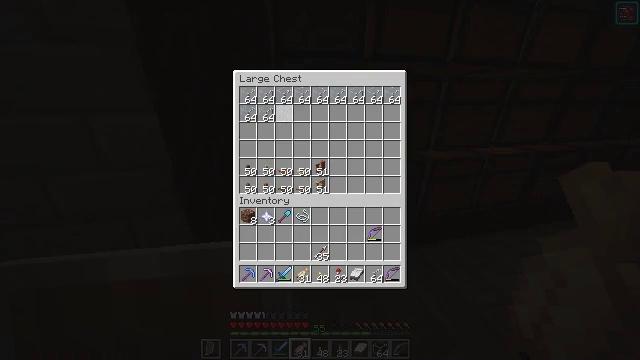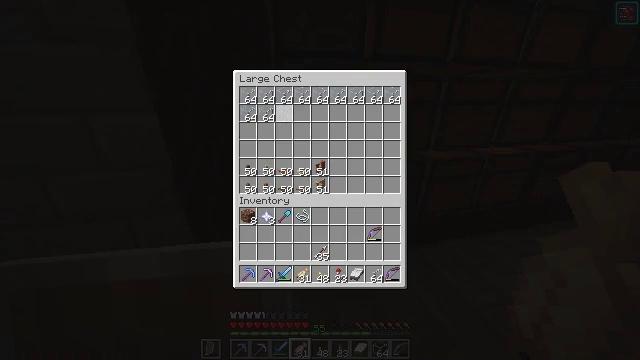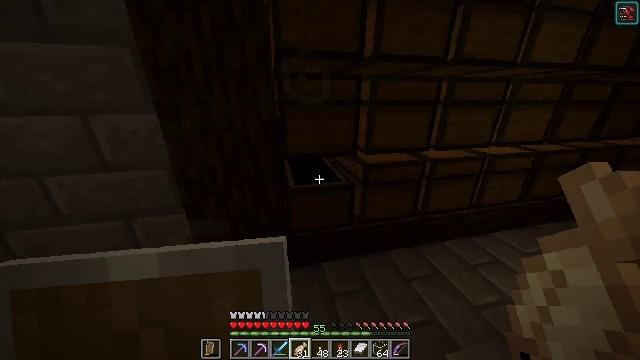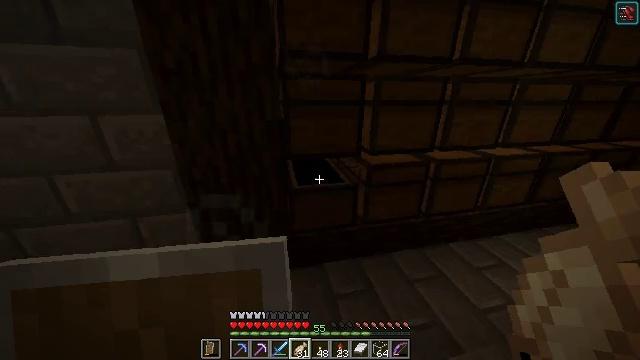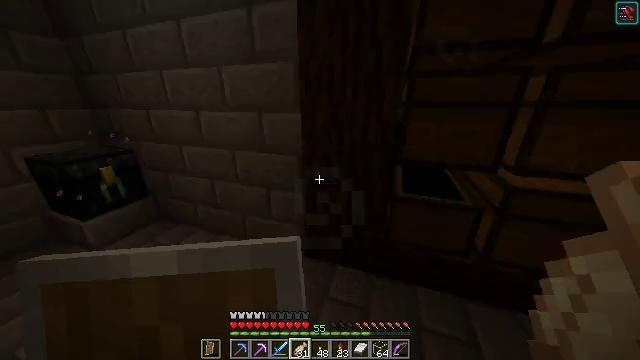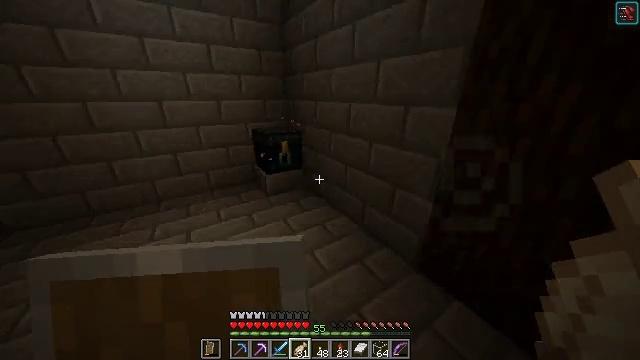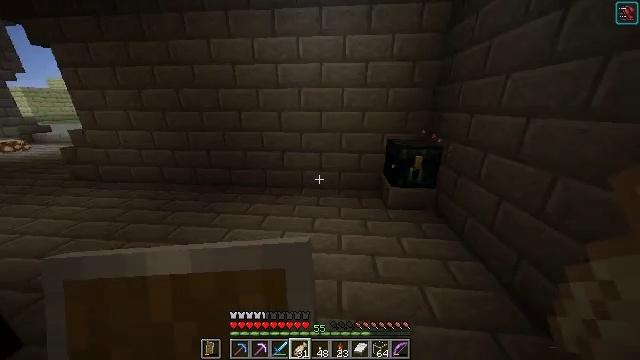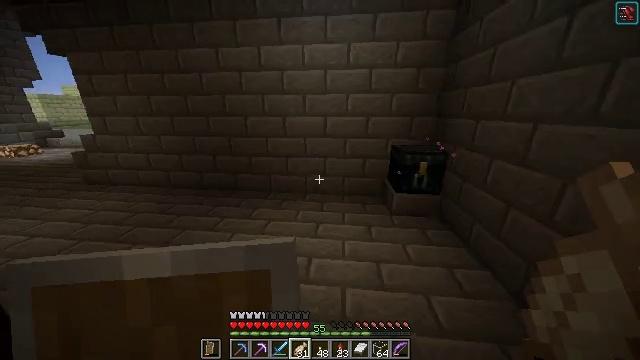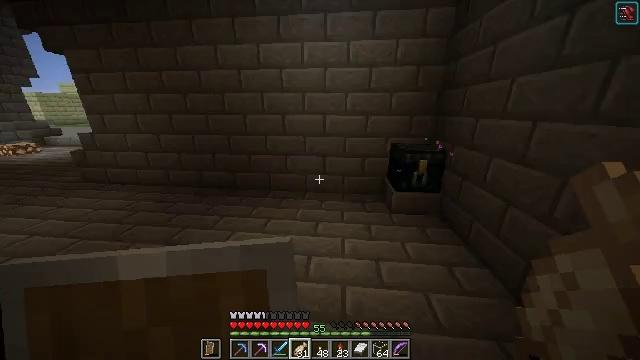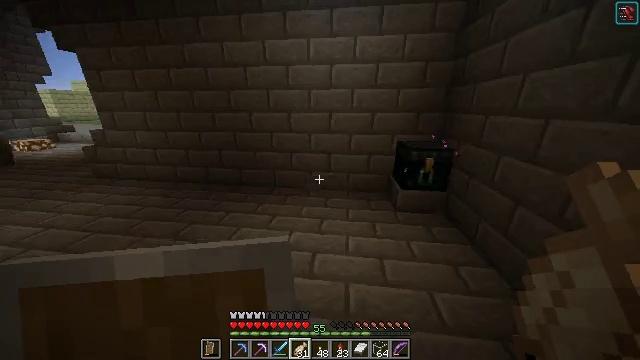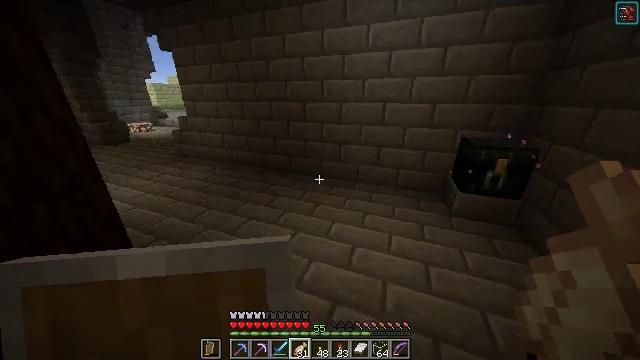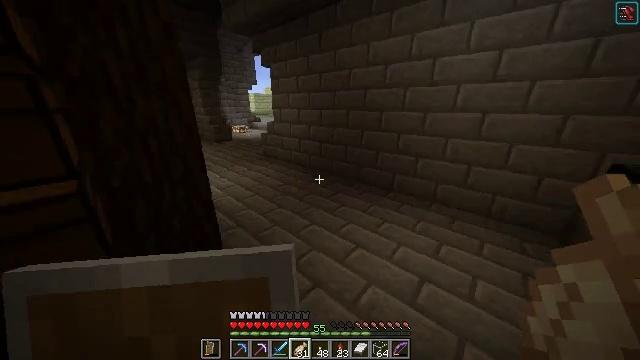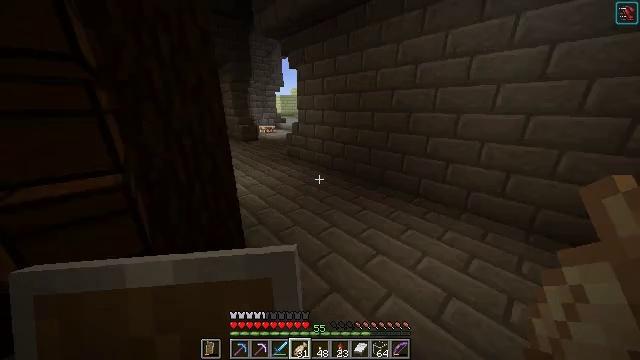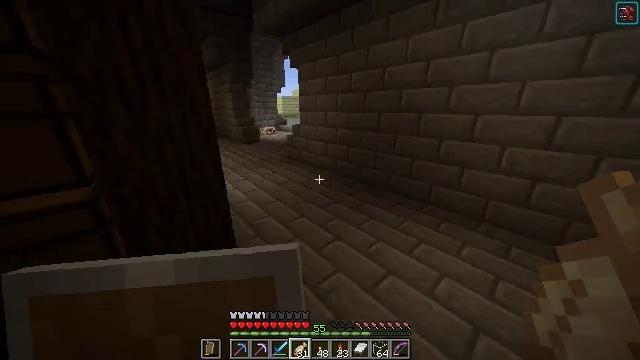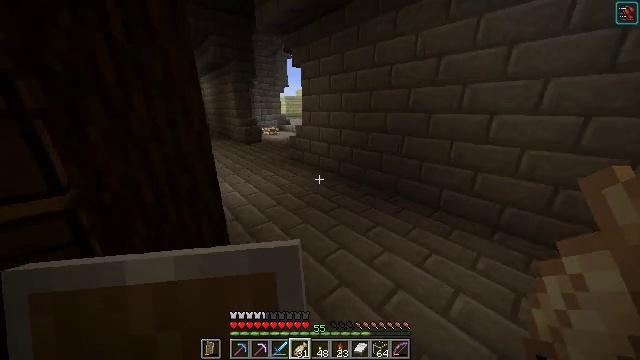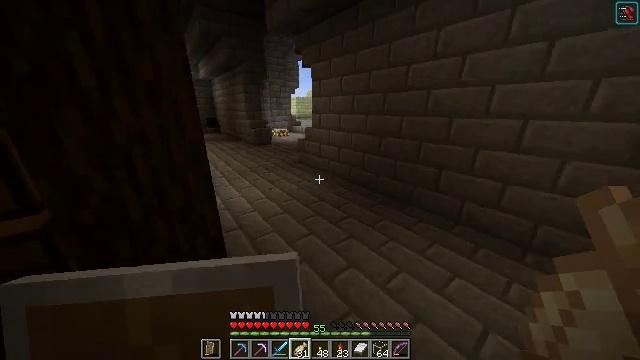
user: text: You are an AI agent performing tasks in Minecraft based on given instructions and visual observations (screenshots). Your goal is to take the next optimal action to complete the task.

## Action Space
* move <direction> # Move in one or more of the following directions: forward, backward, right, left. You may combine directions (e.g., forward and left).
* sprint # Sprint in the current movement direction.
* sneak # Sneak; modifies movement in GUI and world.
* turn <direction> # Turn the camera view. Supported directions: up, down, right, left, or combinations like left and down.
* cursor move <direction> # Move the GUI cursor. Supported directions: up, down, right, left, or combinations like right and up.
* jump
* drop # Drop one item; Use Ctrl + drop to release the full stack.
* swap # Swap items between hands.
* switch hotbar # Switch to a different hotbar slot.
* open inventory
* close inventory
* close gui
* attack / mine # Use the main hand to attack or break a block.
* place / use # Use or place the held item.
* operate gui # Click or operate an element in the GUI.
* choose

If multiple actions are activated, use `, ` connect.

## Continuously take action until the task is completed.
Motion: motion action
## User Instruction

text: Use a crafting table to create a beacon.
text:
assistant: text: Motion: no_op
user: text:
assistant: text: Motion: no_op
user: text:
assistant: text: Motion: turn left, close gui
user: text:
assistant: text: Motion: turn left
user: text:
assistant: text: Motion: turn left and down
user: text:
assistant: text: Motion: turn left and up
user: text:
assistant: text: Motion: turn left and up
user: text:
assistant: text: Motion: no_op
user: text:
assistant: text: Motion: turn left
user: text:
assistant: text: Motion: turn left and down
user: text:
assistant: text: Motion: move forward, turn left and up
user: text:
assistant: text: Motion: move forward, turn left
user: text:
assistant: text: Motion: move forward
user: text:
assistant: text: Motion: move forward
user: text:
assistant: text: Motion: move forward, turn left
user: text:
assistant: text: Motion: move forward, turn left
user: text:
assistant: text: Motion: move forward
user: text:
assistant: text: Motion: move forward, turn left
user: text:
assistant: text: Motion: move forward, turn left
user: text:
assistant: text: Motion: move forward, turn left
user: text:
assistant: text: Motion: move forward, turn left
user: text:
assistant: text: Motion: move forward, turn left
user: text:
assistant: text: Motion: move forward
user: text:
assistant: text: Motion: no_op
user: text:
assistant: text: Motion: no_op
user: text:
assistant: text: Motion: move forward
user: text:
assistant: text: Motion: move forward
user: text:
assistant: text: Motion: no_op
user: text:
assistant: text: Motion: move forward
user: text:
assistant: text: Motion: move forward